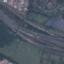
Label: Highway